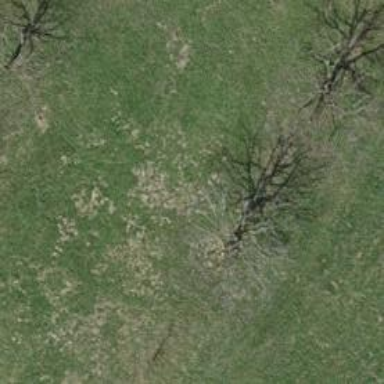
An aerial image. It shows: Beautiful tree in nature.